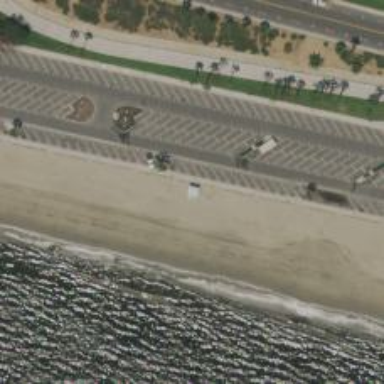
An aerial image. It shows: Lifeguard station.